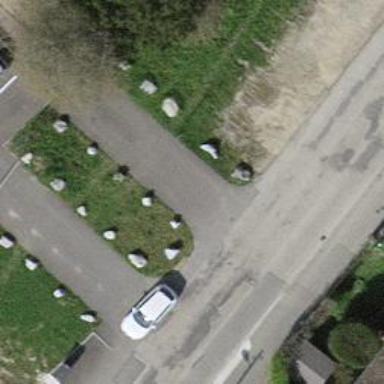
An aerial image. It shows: Block barrier.